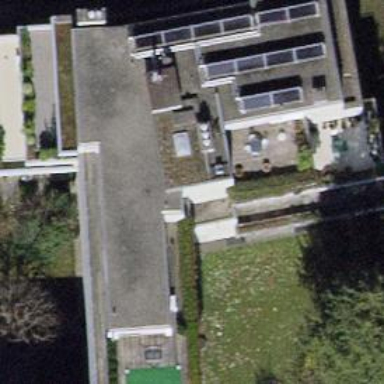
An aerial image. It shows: Flat-roofed building.